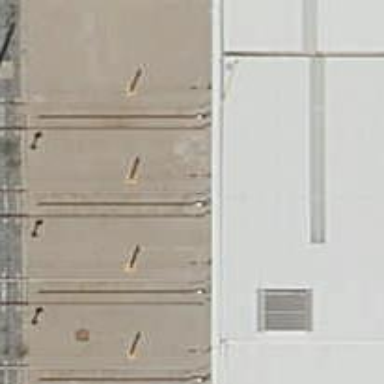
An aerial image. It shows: Yard with electrified contact lines.